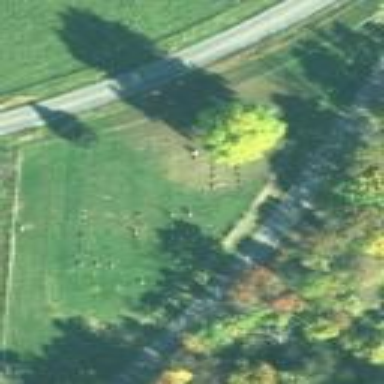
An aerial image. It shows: Cemetery.